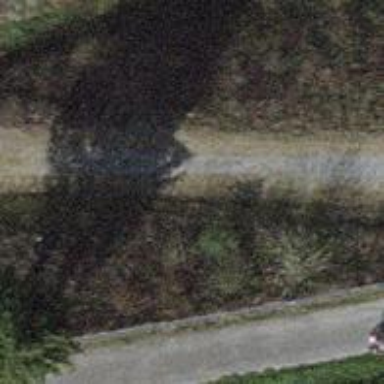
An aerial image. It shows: Dirt footway.